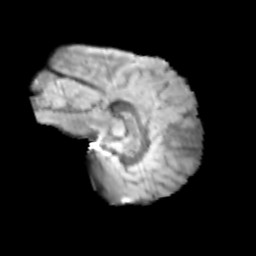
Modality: T2w
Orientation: sagittal
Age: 9
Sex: male
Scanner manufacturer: siemens
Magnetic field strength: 3 T
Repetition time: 3.8 s
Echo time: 0.07 s